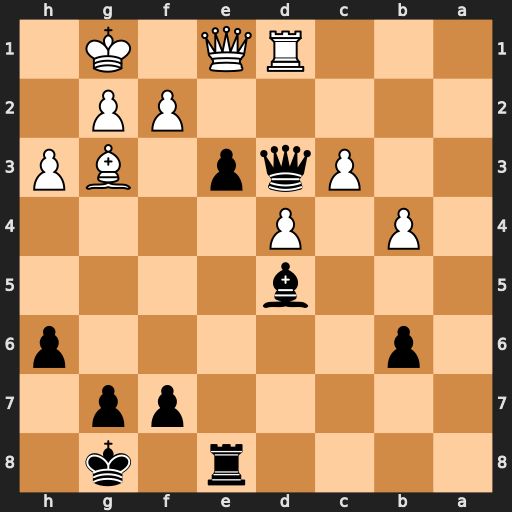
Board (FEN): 4r1k1/5pp1/1p5p/3b4/1P1P4/2Pqp1BP/5PP1/3RQ1K1
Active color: b
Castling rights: -
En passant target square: -
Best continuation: exf2+ Bxf2 Rxe1+